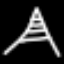
Label: The Eiffel Tower